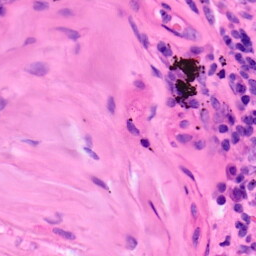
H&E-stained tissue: Lung